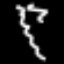
Label: squiggle